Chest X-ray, PA view. Patient: 82 years old, sex M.
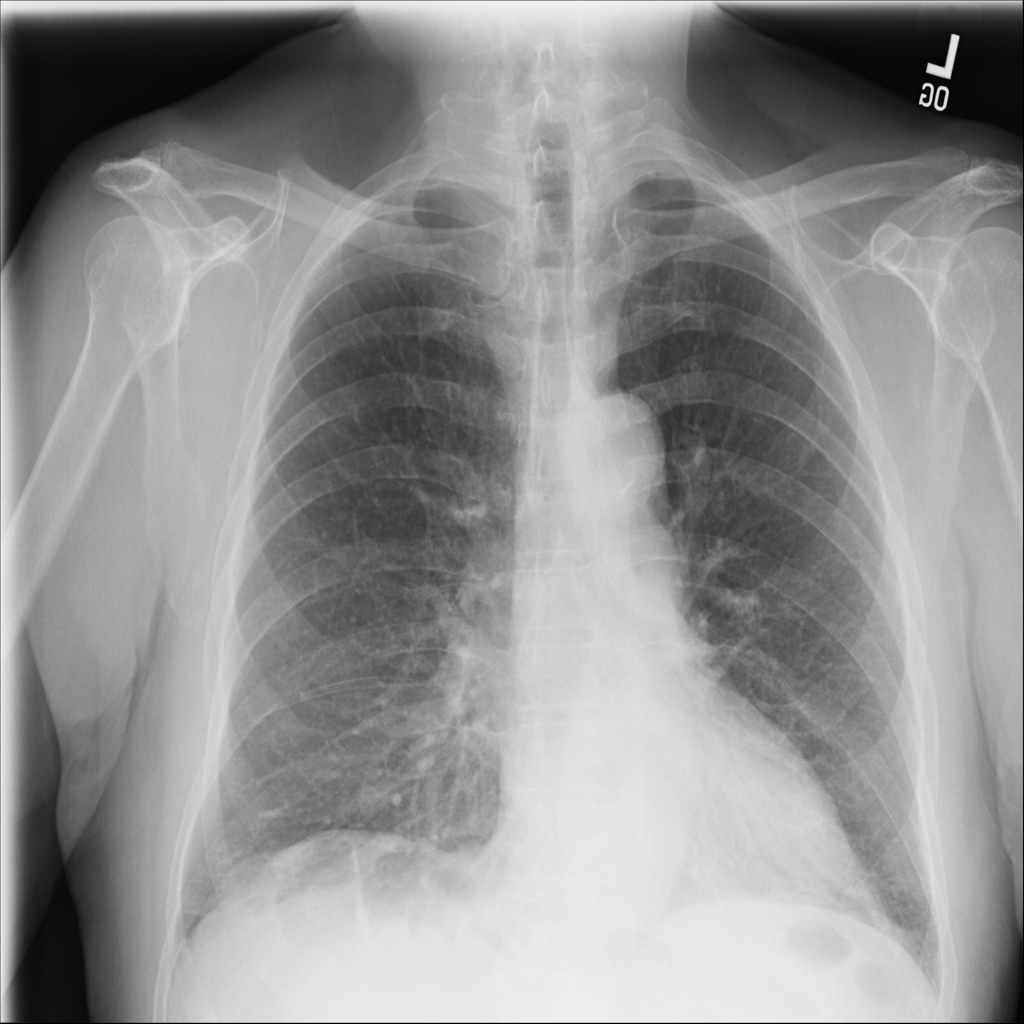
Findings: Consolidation